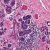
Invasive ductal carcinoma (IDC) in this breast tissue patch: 0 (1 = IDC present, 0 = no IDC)